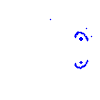
Particle: kaon